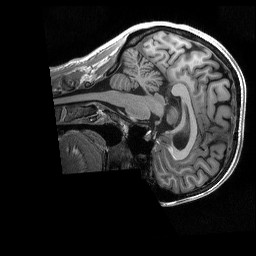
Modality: T1w
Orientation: sagittal
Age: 35
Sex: female
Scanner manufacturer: siemens
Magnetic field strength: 3 T
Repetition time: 2.3 s
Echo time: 0.00298 s